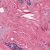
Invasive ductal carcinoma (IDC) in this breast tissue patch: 1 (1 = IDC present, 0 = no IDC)